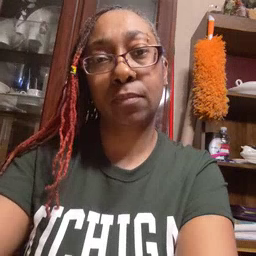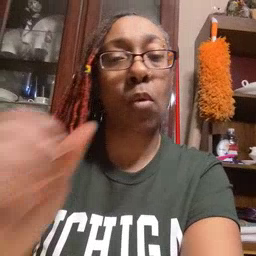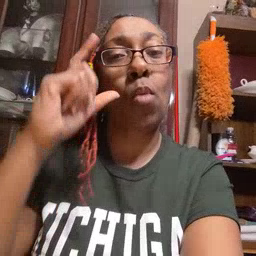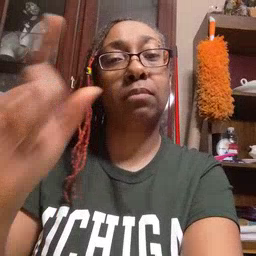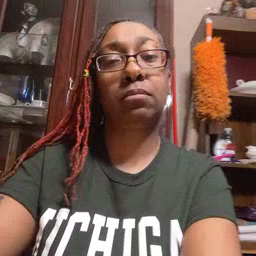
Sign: awake